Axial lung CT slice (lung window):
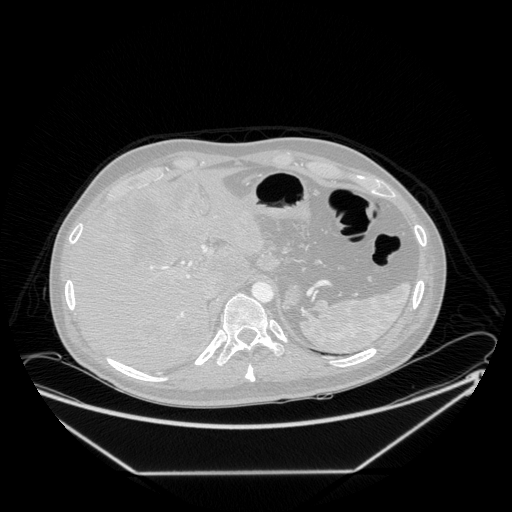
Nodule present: no